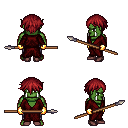
a pixel art fantasy rpg character, male body template, orc, green skin, red robe, metal pants, brunette short bangs hairstyle, gold gloves, maroon shoes, spear, four views (front, back, left, right), 2x2 character sprite sheet, small pixel art, hard edges, no anti-aliasing